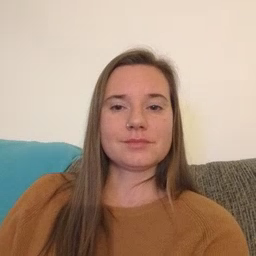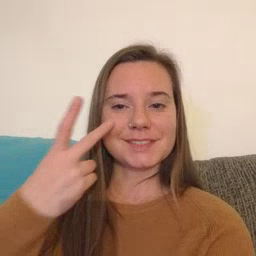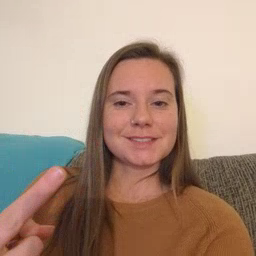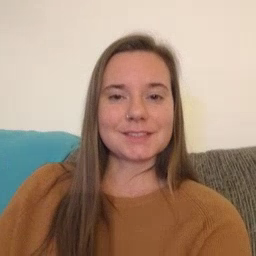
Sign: see